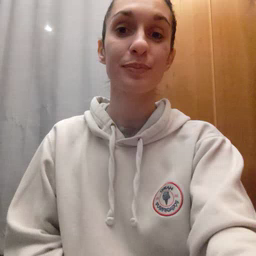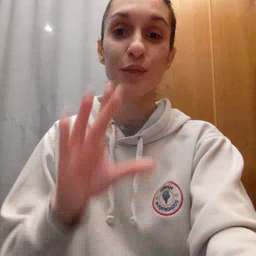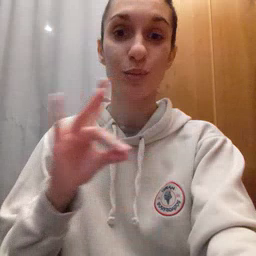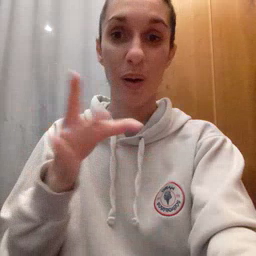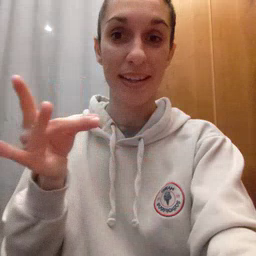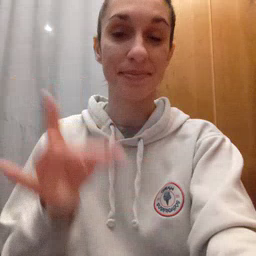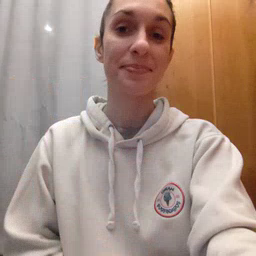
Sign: story